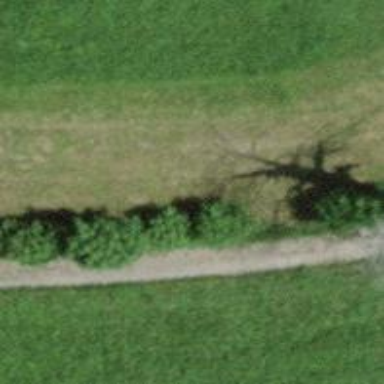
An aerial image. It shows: Shrub in its natural environment.